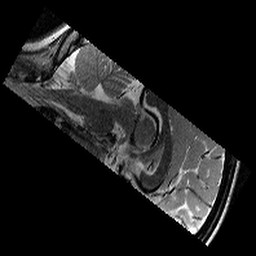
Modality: T2w
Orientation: sagittal
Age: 9
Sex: female
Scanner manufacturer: siemens
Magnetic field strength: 3 T
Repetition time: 9.23 s
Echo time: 0.067 s